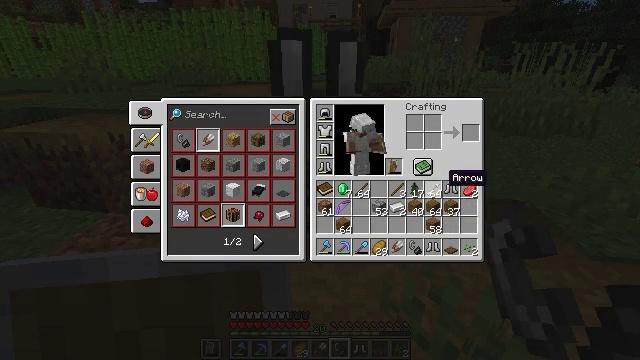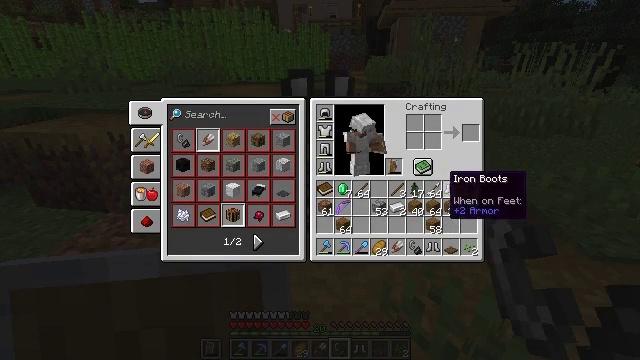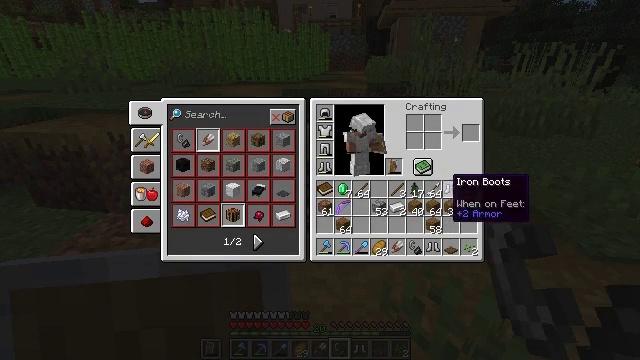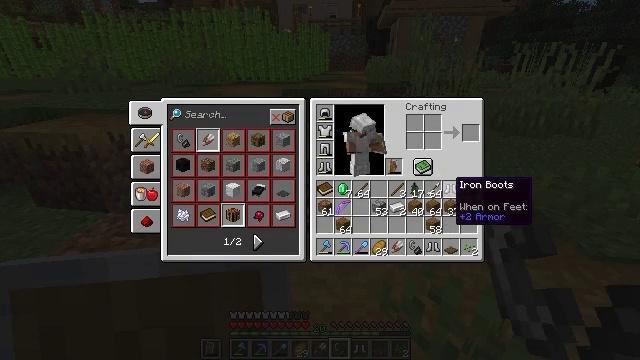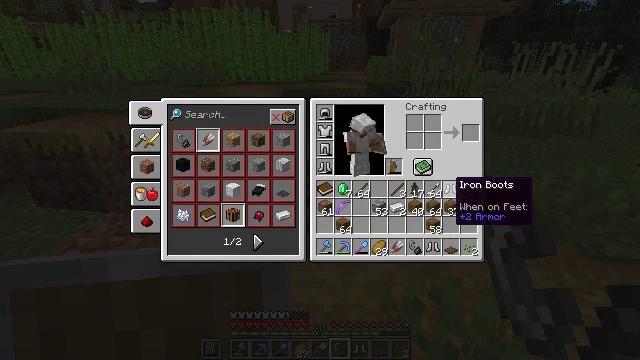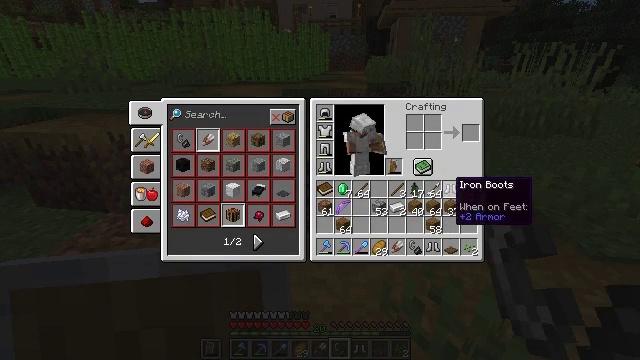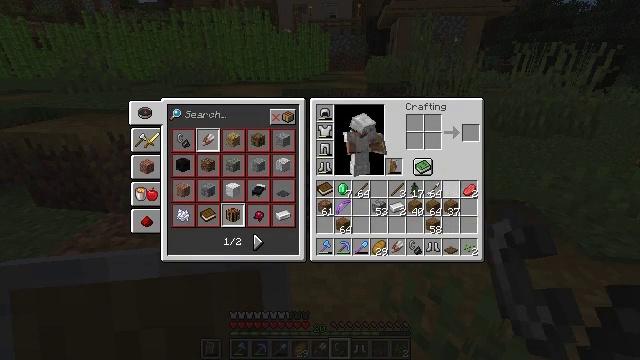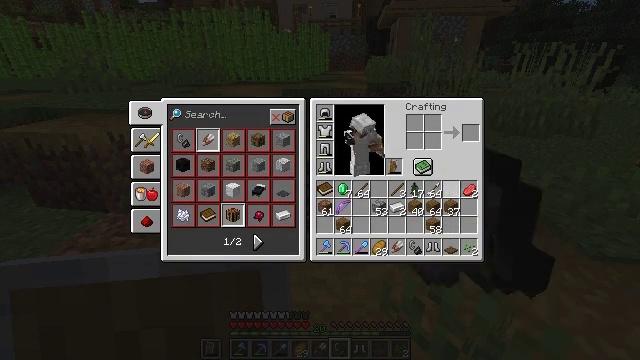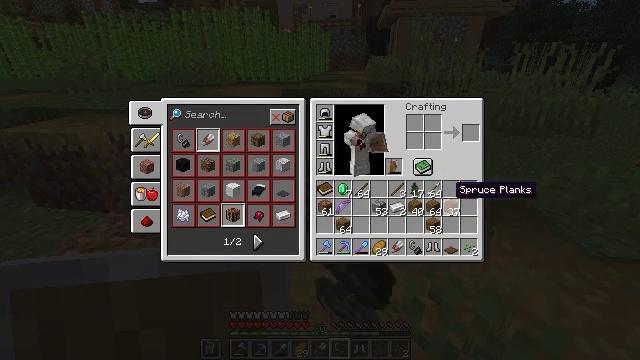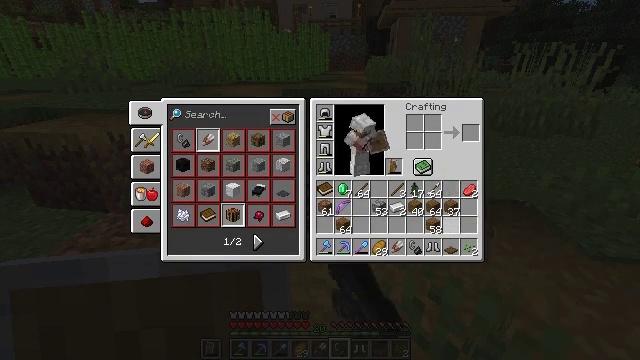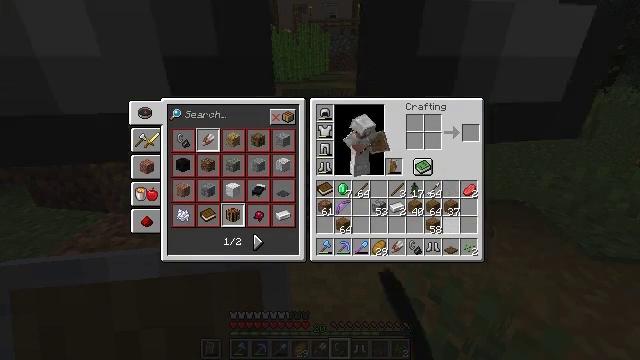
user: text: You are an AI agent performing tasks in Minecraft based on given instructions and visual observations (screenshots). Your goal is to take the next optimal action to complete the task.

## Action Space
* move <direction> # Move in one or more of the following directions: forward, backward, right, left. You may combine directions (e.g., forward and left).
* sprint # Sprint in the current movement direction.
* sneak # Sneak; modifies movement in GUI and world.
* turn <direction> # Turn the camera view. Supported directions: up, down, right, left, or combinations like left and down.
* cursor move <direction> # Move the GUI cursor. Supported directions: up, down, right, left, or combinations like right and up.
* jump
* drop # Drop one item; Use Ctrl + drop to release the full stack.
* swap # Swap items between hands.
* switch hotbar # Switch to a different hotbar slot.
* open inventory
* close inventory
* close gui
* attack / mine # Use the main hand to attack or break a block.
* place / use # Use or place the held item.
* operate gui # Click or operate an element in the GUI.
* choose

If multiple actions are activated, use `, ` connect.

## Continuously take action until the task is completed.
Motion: motion action
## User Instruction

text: Drop a pair of iron boots.
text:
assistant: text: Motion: sprint
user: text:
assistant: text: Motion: sprint
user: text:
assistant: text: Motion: sprint
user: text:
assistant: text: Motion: sprint
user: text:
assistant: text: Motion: sprint
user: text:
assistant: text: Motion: sprint, drop
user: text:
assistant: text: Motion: sprint, drop
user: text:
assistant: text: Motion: sprint, drop
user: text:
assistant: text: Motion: sprint, cursor move down, drop
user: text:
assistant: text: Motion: sprint, cursor move down
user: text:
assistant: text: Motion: sprint